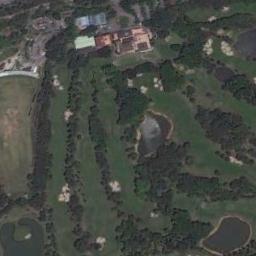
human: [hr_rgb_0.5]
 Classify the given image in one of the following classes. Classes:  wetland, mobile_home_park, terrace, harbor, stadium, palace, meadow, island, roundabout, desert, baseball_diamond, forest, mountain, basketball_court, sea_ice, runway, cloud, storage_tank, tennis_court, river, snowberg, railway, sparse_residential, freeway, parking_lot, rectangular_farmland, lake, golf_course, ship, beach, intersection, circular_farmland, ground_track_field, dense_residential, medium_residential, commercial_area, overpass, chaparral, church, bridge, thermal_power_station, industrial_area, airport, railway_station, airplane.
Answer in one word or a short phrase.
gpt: golf_course